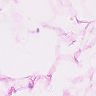
Metastatic tissue present: no